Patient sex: M
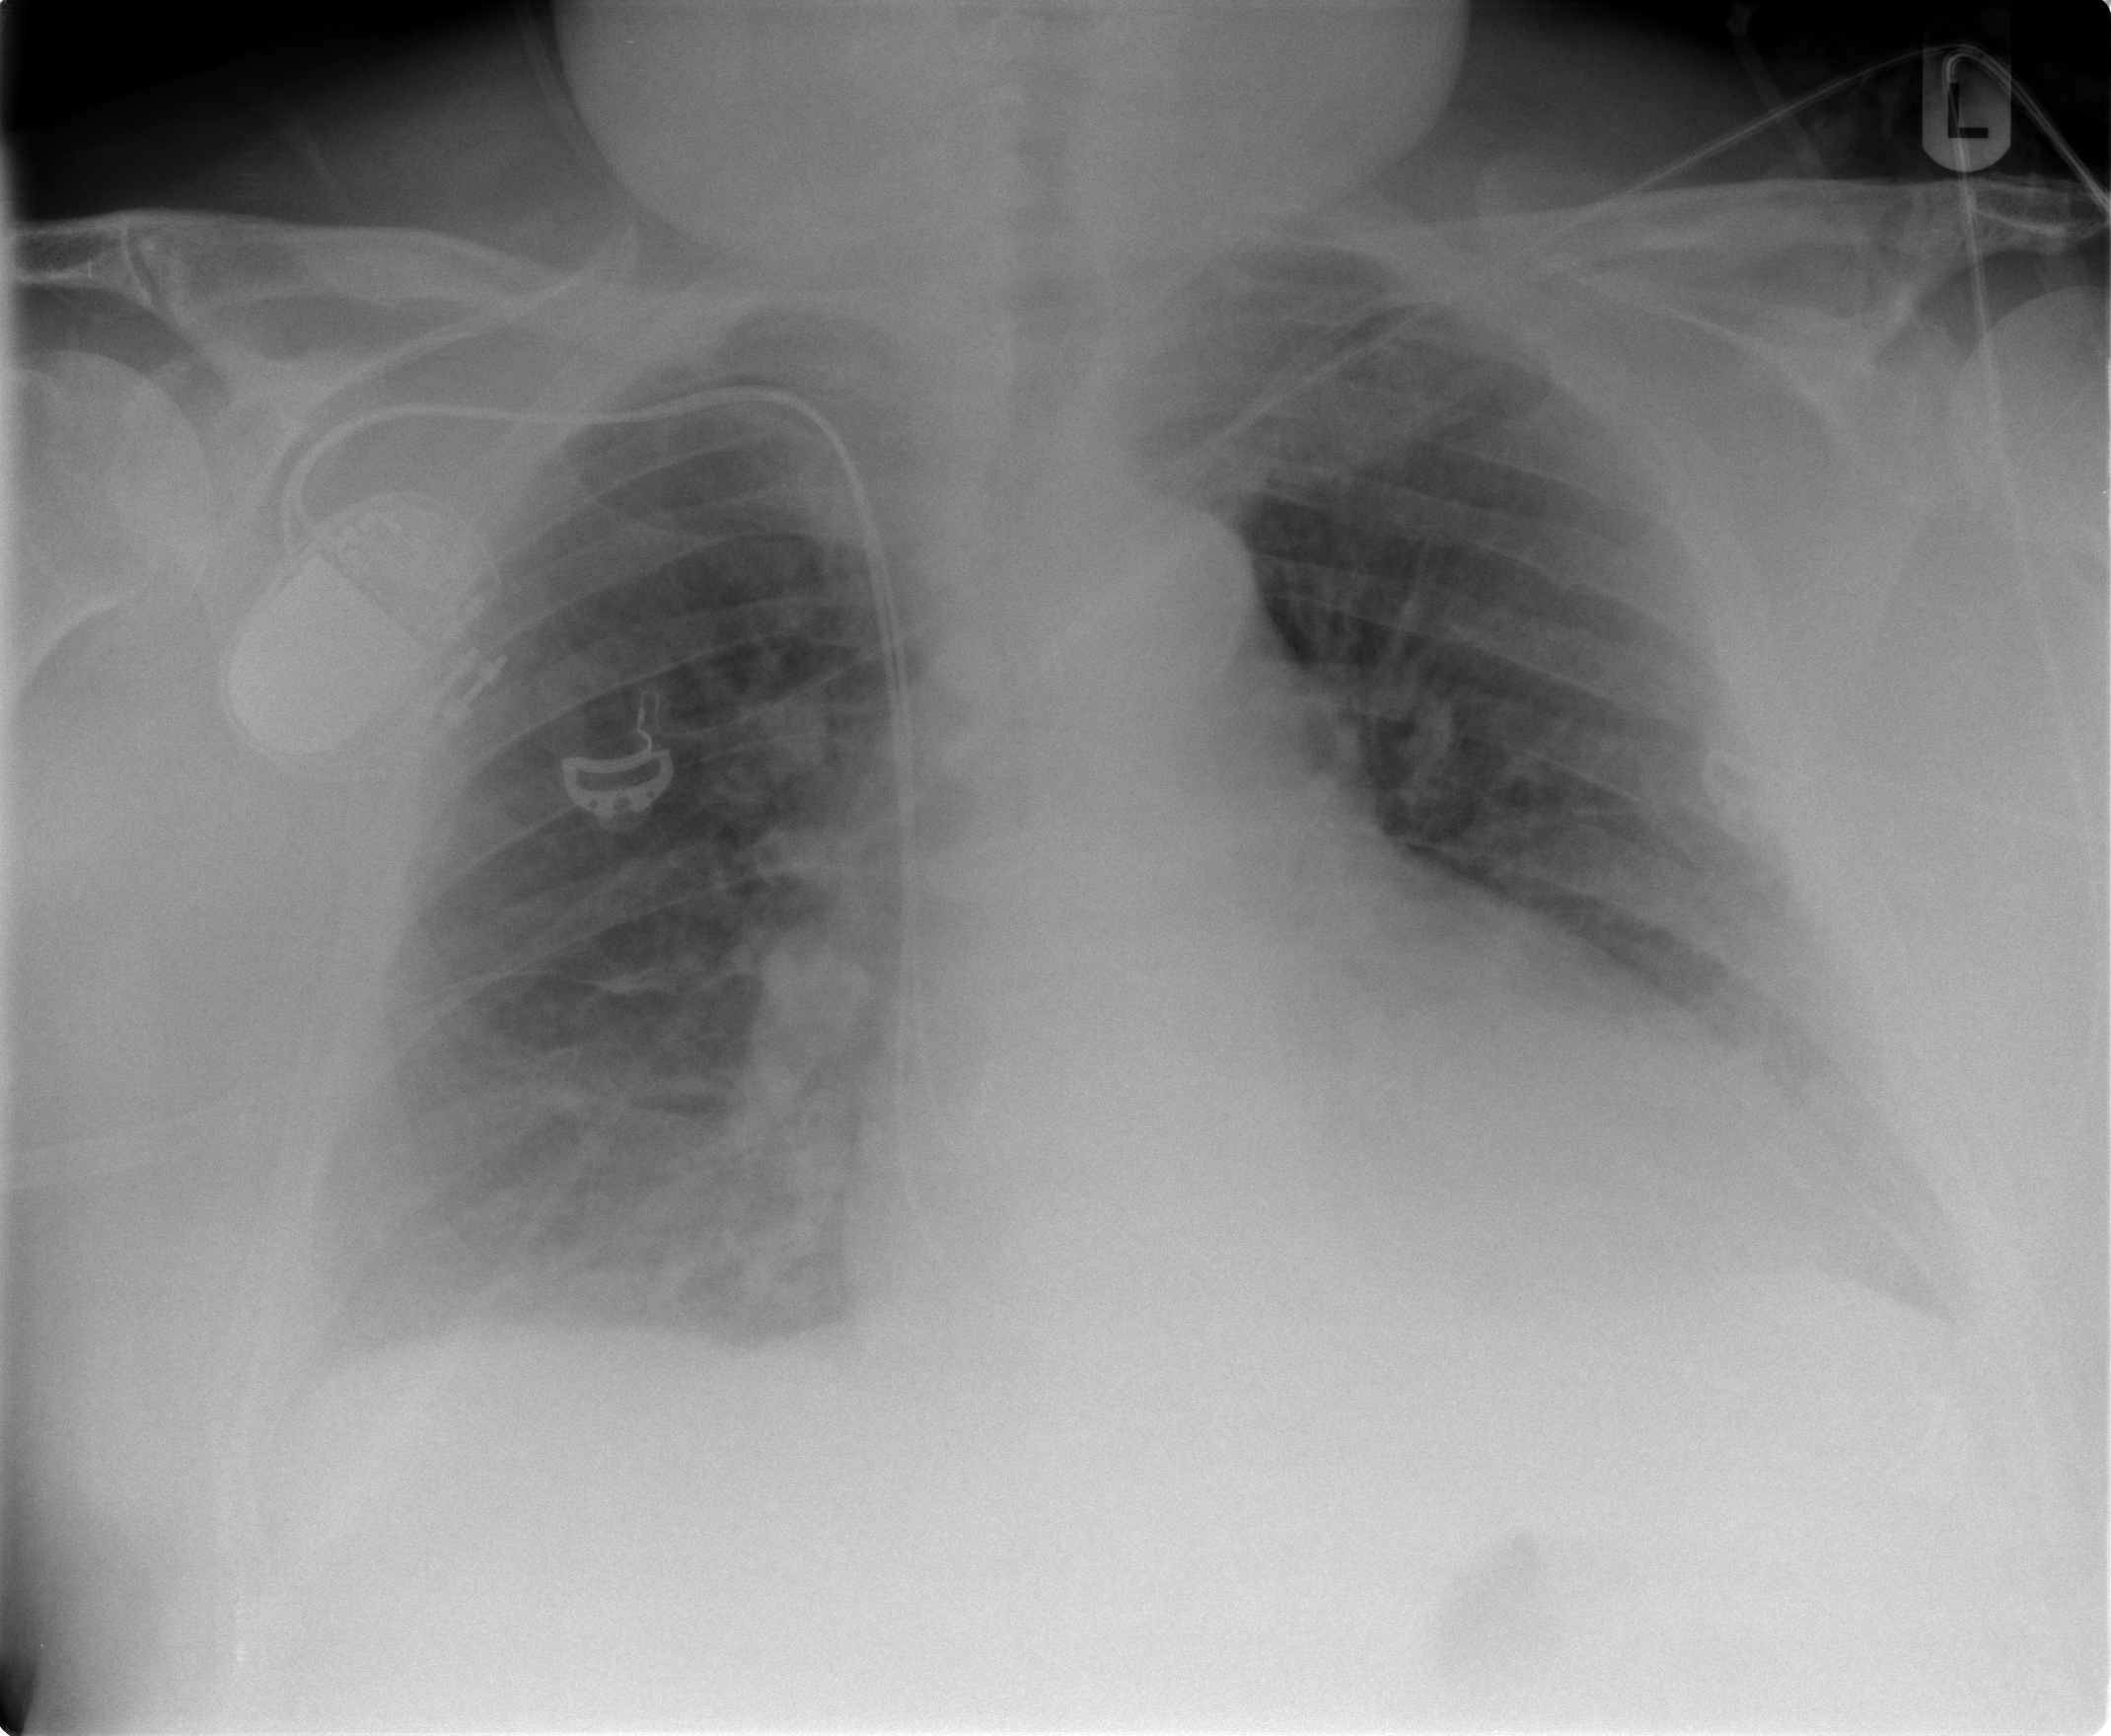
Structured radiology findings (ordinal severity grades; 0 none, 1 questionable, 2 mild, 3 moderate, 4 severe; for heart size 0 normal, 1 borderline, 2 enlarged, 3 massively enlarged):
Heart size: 3
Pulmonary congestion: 2
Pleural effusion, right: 2
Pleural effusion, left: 2
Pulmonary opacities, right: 2
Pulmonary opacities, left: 0
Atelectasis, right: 2
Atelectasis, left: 2